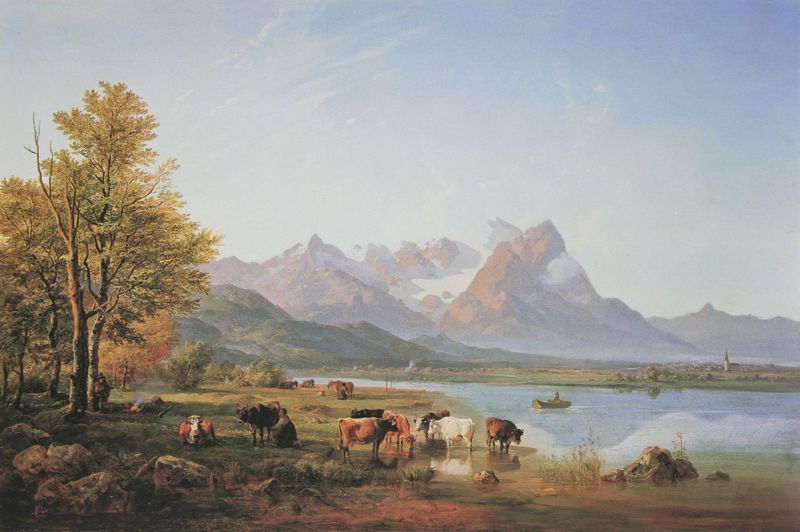
Titel: Bei Garmisch mit Blick auf die Zugspitze
Künstler: Heinrich Bürkel
Standort: München
Institution: Städtische Galerie im Lenbachhaus
Schlagwörter: baum, berg, blau, blätter, felsen, feuer, gemälde, gruppe, himmel, laub, mann, meer, schatten, wasser, weiß, wolken, bäume, fluss, grün, kirchturm, landschaft, menschen, ocker, see, stadt, teich, ufer, äste, braun, frau, grau, hintergrund, hut, licht, schwarz, ölbild, gras, rasen, rot, schnee, tier, tiere, wiese, beige, trinken, stein, steine, tot, ast, baumstamm, ebene, erde, feld, ferne, gräser, häuser, hügel, kühe, natur, spiegelung, stamm, strauch, vieh, weide, zweige, busch, büsche, gewässer, kirche, rauch, sträucher, boden, blatt, pflanzen, tal, wald, bauern, boot, kahn, kirchturmspitze, turm, stillleben, deutschland, hellblau, magd, schiff, sommer, man, ort, fischer, bäuerin, ernte, berge, fels, gebirge, gipfel, gletscher, kamm, dorf, aue, nebel, herde, kahl, kuh, rind, vegetation, alm, berglandschaft, steil, herbst, idylle, rast, romantik, staffage, stämme, widerschein, stimmung, abendstimmung, bucht, uferbefestigung, ortschaft, panorama, rinder, dürr, münchen, diesig, fischerboot, alpen, schneefeld, moos, schweiz, schlamm, lanschaft, karg, rötlich, himmel blau, tränke, eiche, melken, melker, melkerin, tränken, ochse, ochsen, stiere, hirte, buche, bergsee, alpin, feuerstelle, felsens, friedlich, schiffchen, kuhherde, hockend, kuhhirte, weider, lagerfeuer, nordalpin, fras, kuhhirtin, lageerfeuer, matterhorn, melkfrau, melkkuh, pilotyschule, tegernsee, teiere, verdörrt, zugspitze, sommerhimmel, himemel, wwolken, kuhtränke